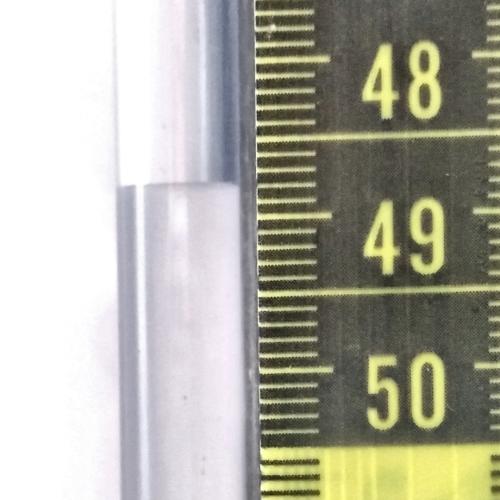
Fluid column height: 48.8 cm